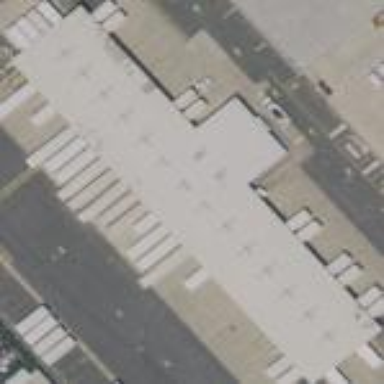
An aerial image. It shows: Warehouse.